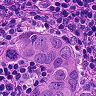
Metastatic tissue present: yes